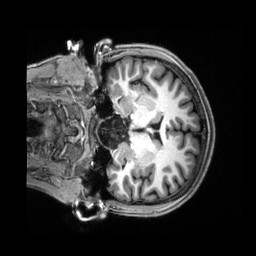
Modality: T1w
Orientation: coronal
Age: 22
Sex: female
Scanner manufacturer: siemens
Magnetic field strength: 3 T
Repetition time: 2.5 s
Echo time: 0.00222 s